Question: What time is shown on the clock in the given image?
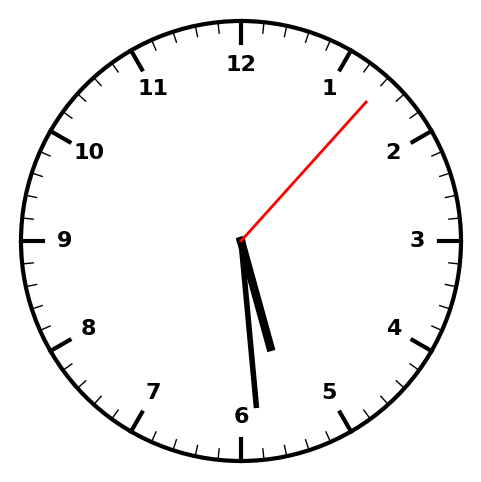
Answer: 05:29:07